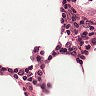
Metastatic tissue present: no